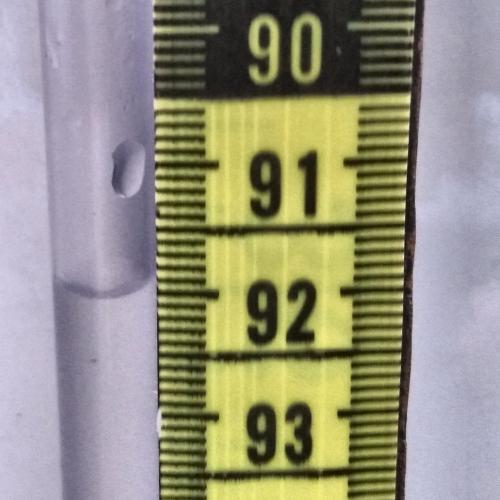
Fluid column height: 92.0 cm